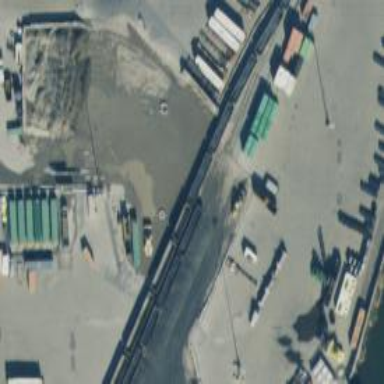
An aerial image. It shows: Rail spur service.